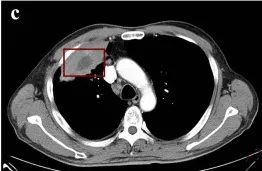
(c) A ches- enhanced CT scan revealed a soft tissue mass shadow in the upper lobe of the left lung in case 3.
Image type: radiology (ct)